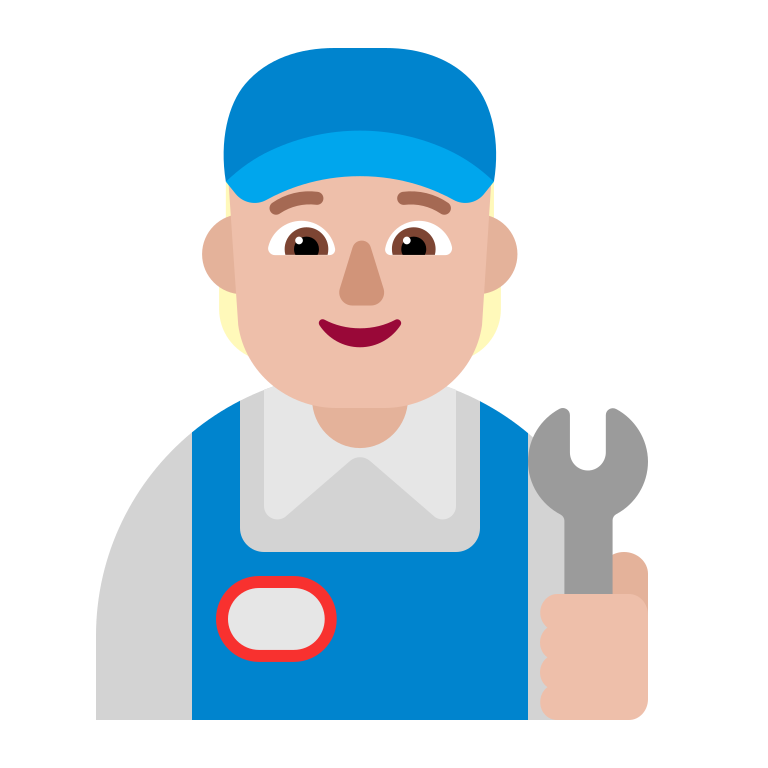
mechanic flat  light